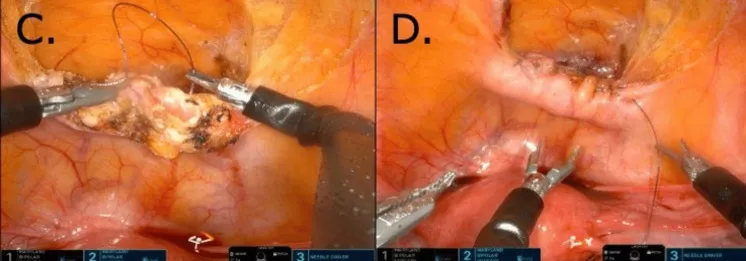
Intraoperative visualization of urachal remnant. . (A & B) Mobilization and resection of urachal remnant. (D) Completed repair of the cystotomy.
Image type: medical_photograph (other_medical_photograph)